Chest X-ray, AP view. Patient: 46 years old, sex M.
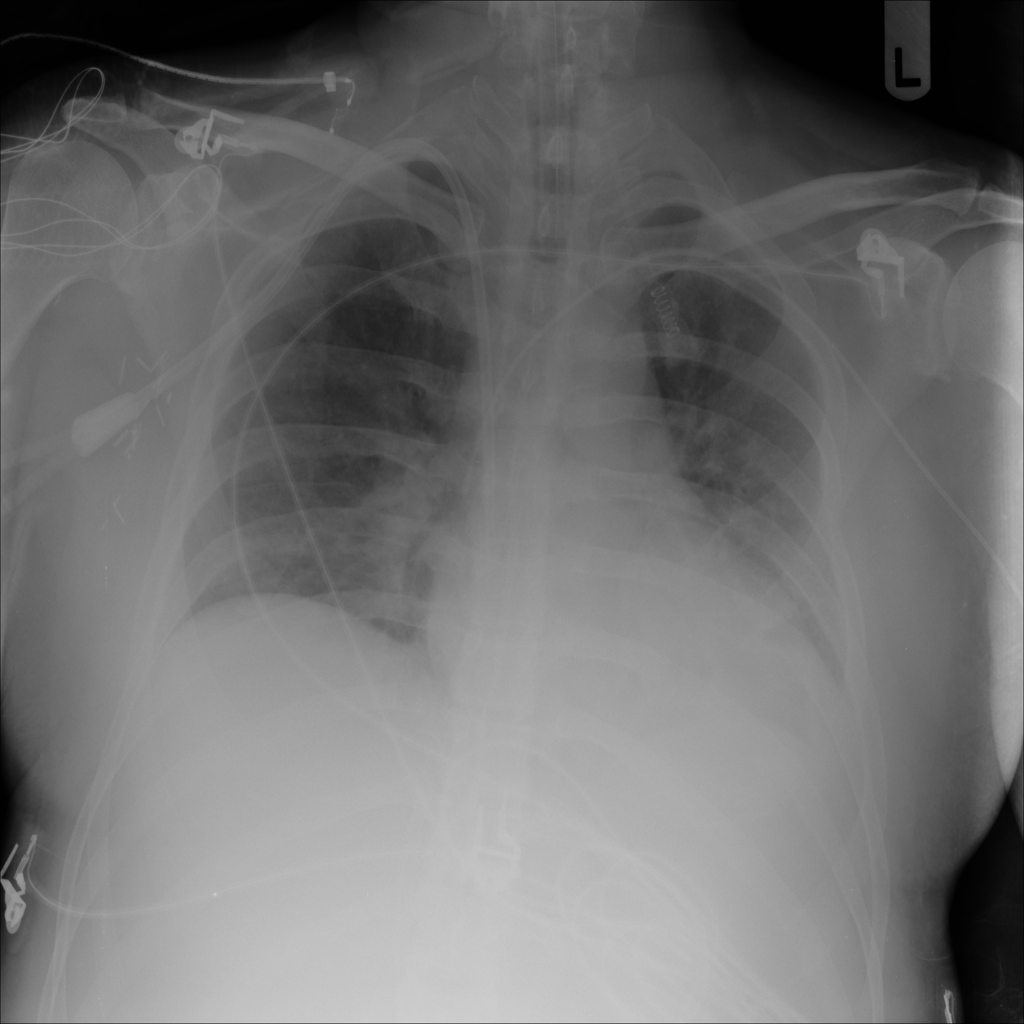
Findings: Effusion